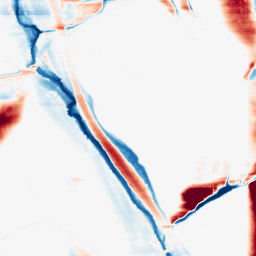
Category: morphological
Decomposition family: morphological_rect
Decomposition parameters: operation: average
width: 50
height: 3
Upsampling method: cubic_mitchell
Upsampling parameters: scale: 2
Upsampling scale: 2